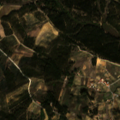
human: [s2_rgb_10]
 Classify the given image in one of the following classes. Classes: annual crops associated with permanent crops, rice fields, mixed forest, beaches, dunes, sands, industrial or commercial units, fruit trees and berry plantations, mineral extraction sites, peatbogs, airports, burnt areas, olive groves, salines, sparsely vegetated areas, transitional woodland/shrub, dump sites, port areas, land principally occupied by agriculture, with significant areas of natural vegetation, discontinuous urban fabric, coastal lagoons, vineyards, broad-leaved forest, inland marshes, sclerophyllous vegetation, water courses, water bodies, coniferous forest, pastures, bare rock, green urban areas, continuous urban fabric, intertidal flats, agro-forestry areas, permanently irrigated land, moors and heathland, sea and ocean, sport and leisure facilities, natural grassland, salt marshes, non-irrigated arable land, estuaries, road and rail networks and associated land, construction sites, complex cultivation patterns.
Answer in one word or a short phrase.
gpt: complex cultivation patterns, land principally occupied by agriculture, with significant areas of natural vegetation, broad-leaved forest, transitional woodland/shrub